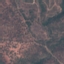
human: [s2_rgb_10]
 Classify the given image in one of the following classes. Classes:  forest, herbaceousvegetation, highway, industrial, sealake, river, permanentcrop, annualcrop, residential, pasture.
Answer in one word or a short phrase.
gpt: HerbaceousVegetation